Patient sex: M
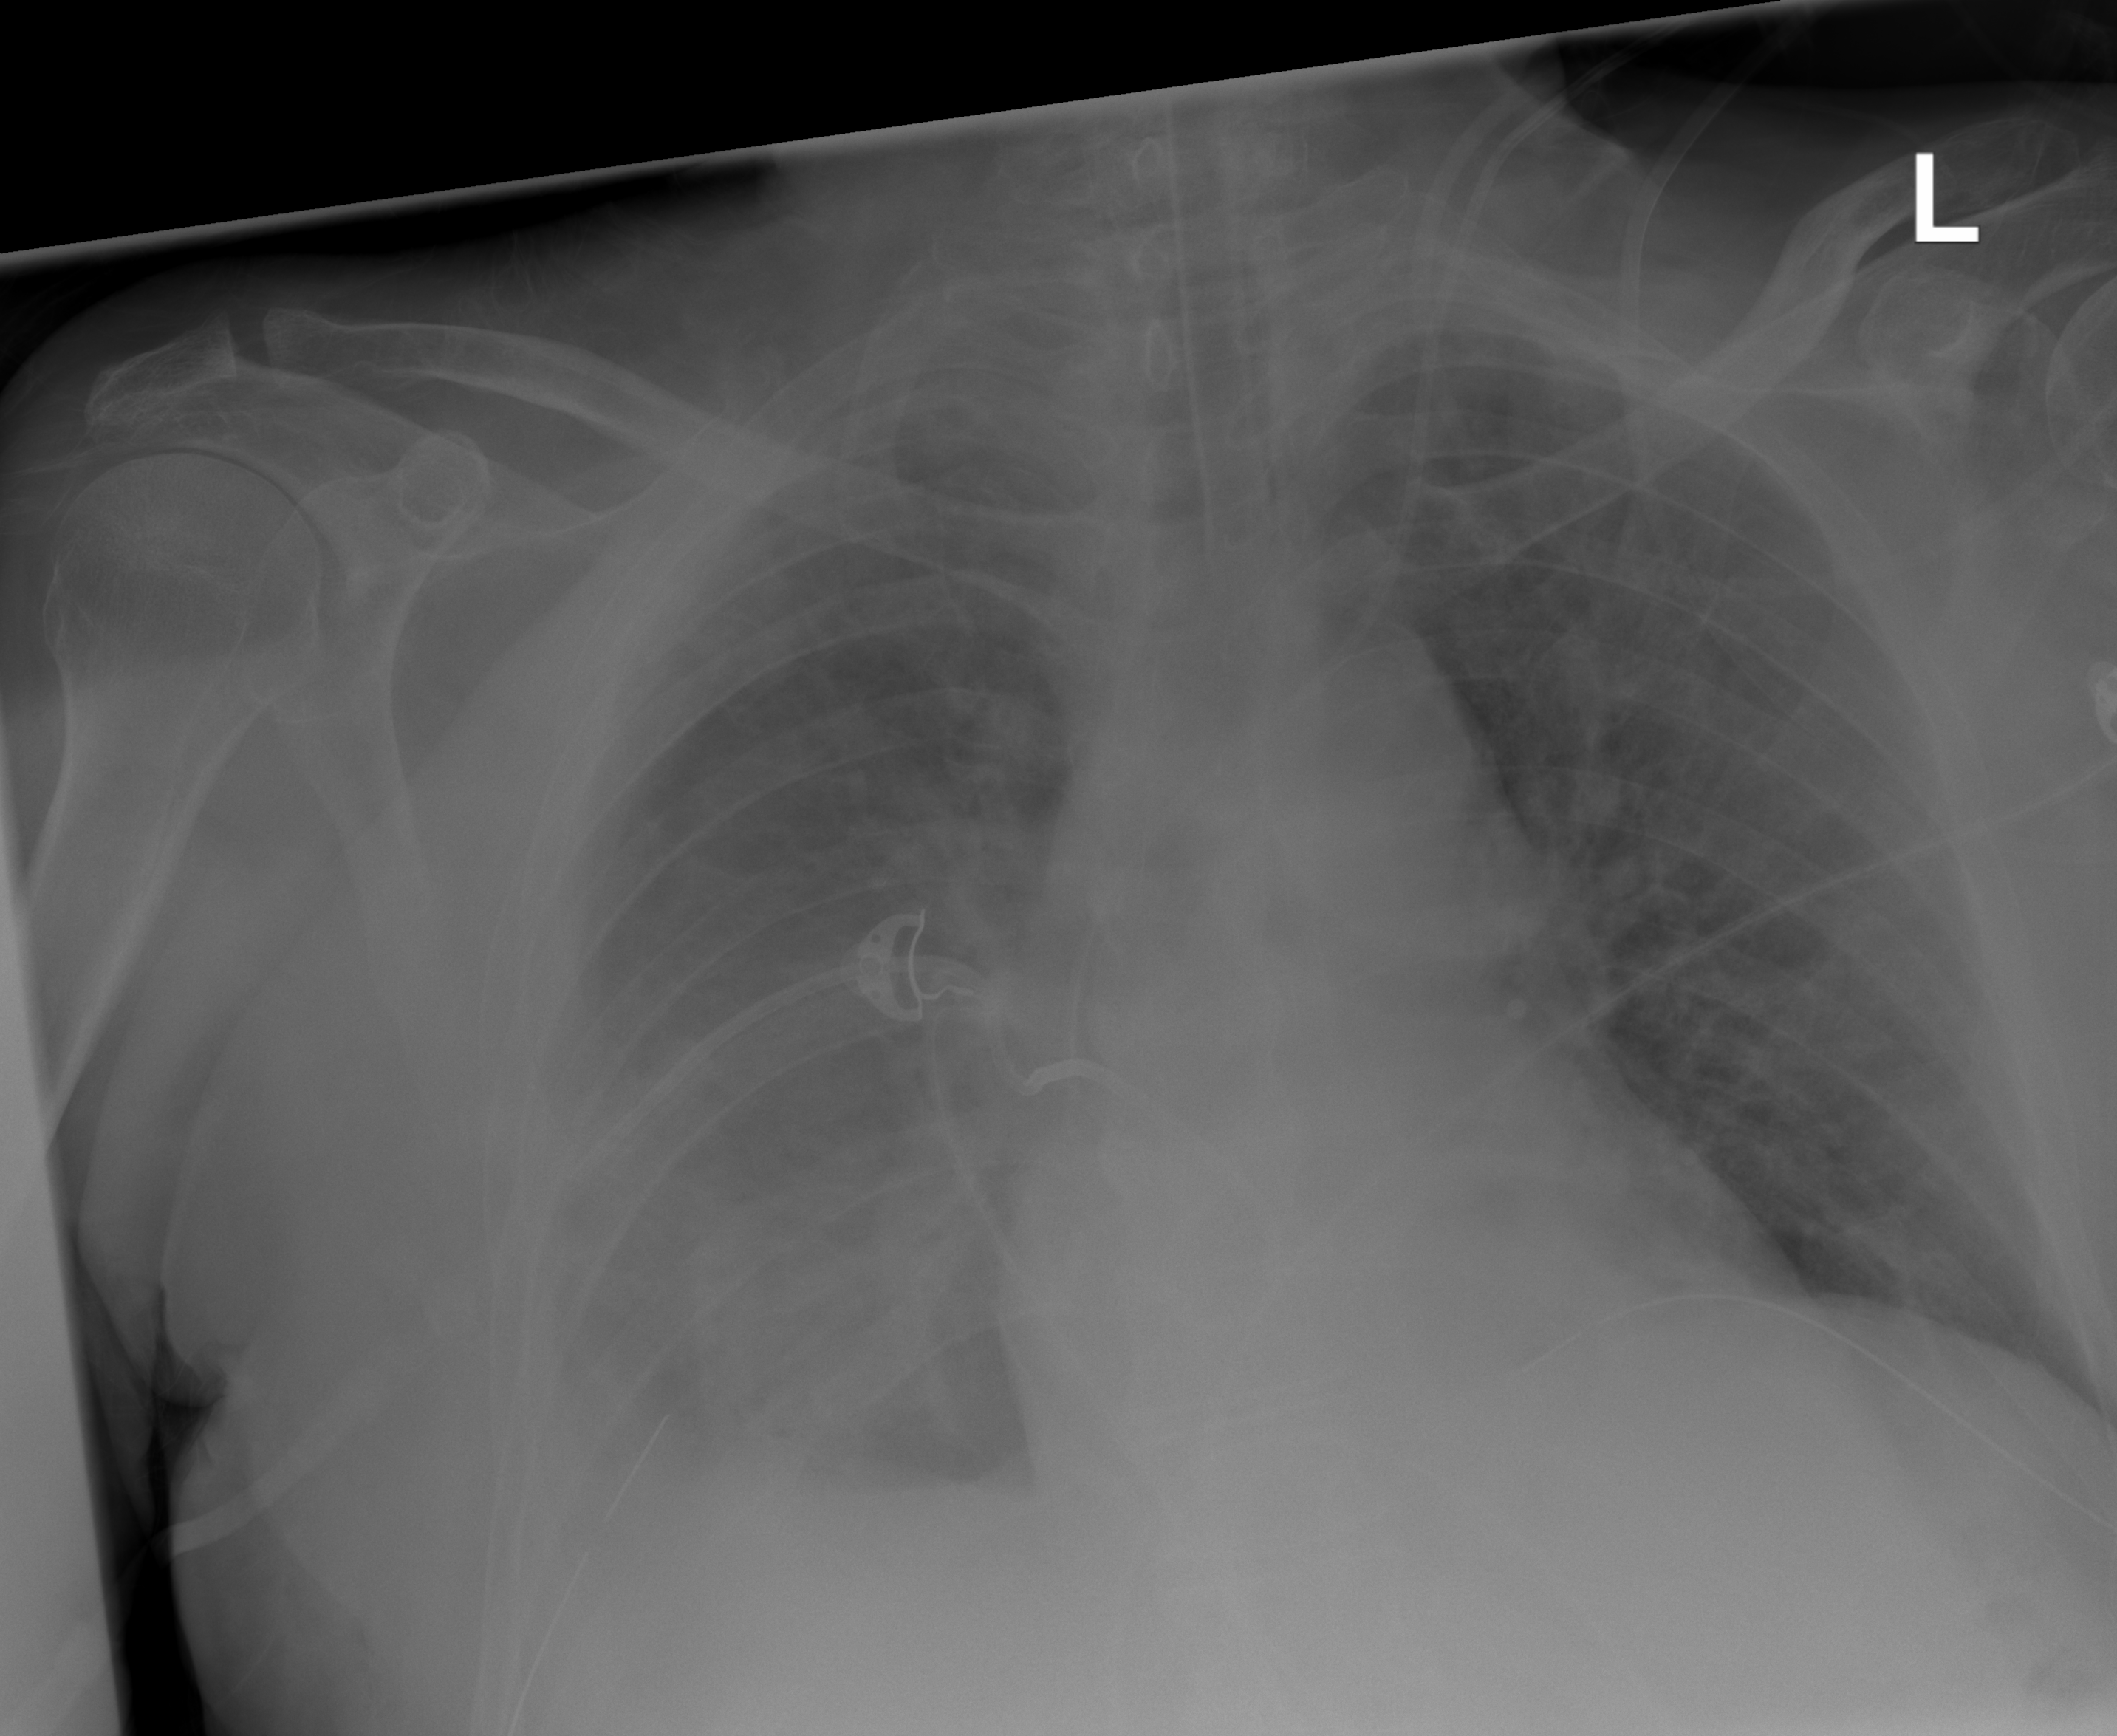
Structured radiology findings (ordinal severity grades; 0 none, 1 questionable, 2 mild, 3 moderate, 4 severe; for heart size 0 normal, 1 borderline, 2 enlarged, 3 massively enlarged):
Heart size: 1
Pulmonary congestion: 2
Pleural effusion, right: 2
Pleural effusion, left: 1
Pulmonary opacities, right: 2
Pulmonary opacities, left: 2
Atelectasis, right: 2
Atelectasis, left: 2